Question: I need to run independent loops on different sets of rows depending on value of a column, for e.g. loop for column value "Monday" which is repeated from row 1 to n then "Tuesday" from n+1 to ~18, these loops need to run consecutively one after another. Example:

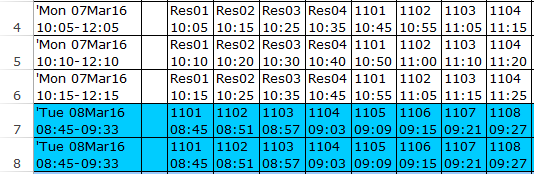
Answer: You can use a dictionary to check whether you have duplicate times for a given day. In total you'll have 3 nested loops: the first to iterate through all the rows in the worksheet, the next to iterate through all the rows of a given day and the last to iterate through the column entries.
It appears that you're not interested in the initial string in each cell (for example 'Res01', 'Res02', etc) but just want to know whether there are identical times for a given day and to highlight both cells of that duplicate.
Also since you only want duplicates within a given day, the dictionary is cleared out when processing is started for that day. The key of the dictionary is the time string and the value is the address of the cell. For each cell the macro checks whether that time is already in the dictionary. If it is then that's a duplicate and both the original cell and the current cell background colors are changed. If not then the key/value pair is stored and processing continues.
I decided to change the color of background (green/blue) showing duplicates for consecutive days just to make it easier to see the differences.
'''
Option Explicit
Sub HighliteDiffs()
Dim sht As Worksheet
Set sht = Worksheets("Staff Schedule")
Dim r As Integer, c As Integer, clr As Integer: clr = 4
Dim curDay As String, val As String, addr As String
Dim dict As Object
Set dict = CreateObject("Scripting.Dictionary")
Dim rng As Range
With sht
Dim lastRow As Integer, lastCol As Integer
lastRow = sht.Cells(sht.Rows.Count, "A").End(xlUp).Row
r = 2
Do While r <= lastRow
If clr = 4 Then
clr = 5
Else
clr = 4
End If
dict.RemoveAll
curDay = Left(Cells(r, "A").Value, 11)
Do While curDay = Left(Cells(r, "A").Value, 11)
lastCol = .Cells(r, .Columns.Count).End(xlToLeft).Column
For c = 3 To lastCol
val = Right(.Cells(r, c).Value, 5)
If dict.Exists(val) Then
addr = dict(val)
Set rng = .Cells(Range(addr).Row, Range(addr).Column)
rng.Interior.ColorIndex = clr
.Cells(r, c).Interior.ColorIndex = clr
Else
dict(val) = .Cells(r, c).Address
End If
Next
r = r + 1
Loop
Loop
End With
End Sub
'''